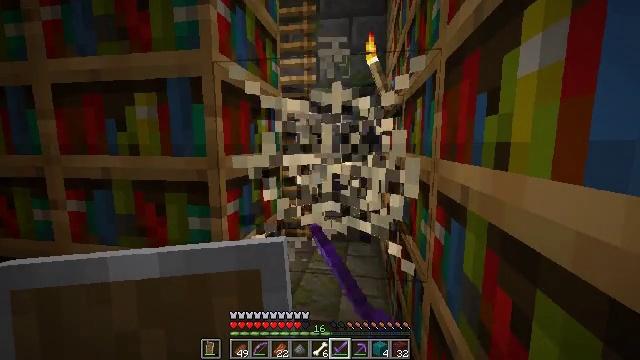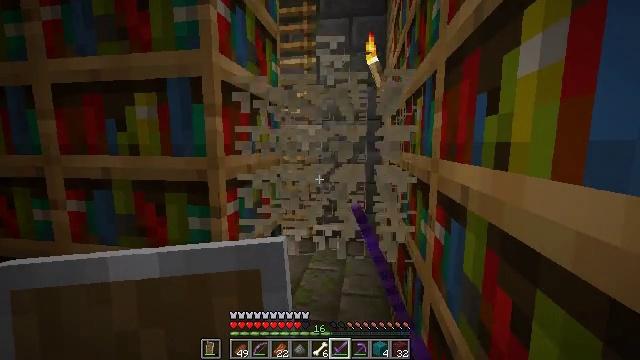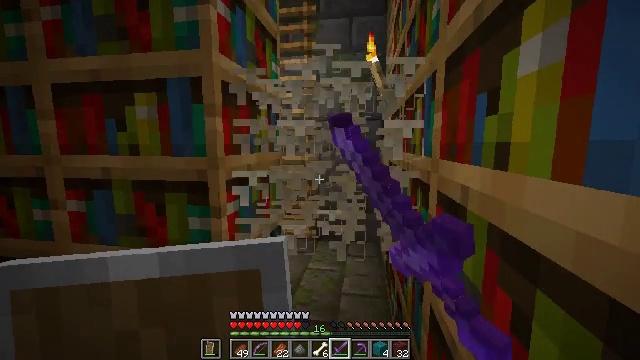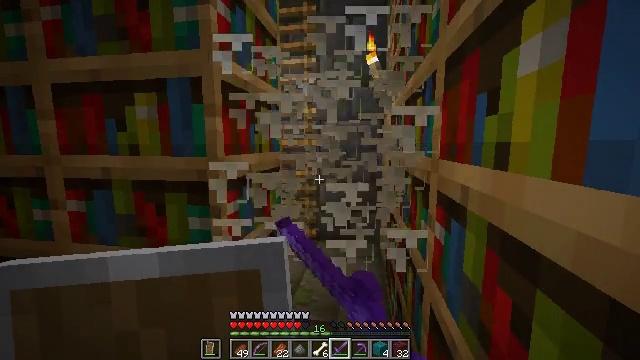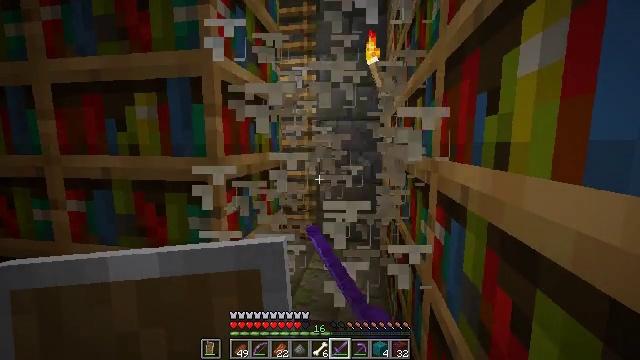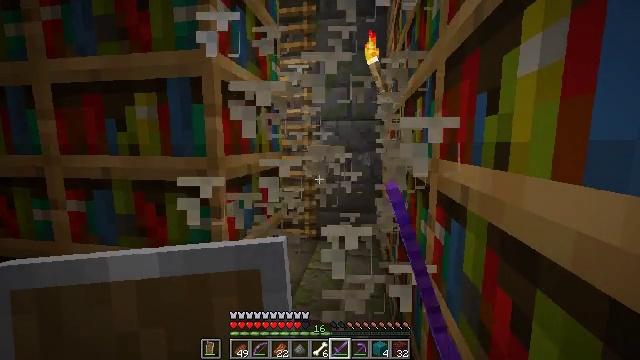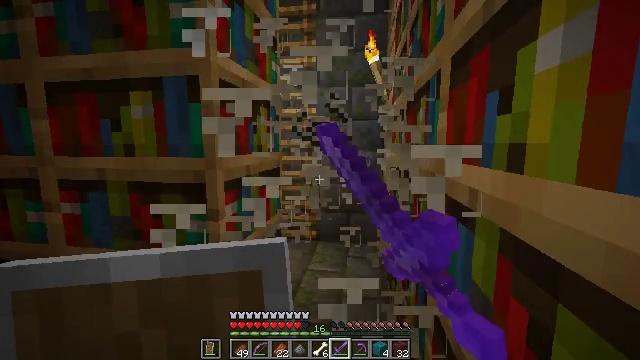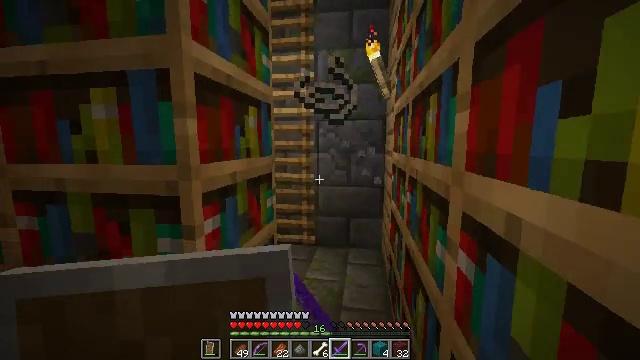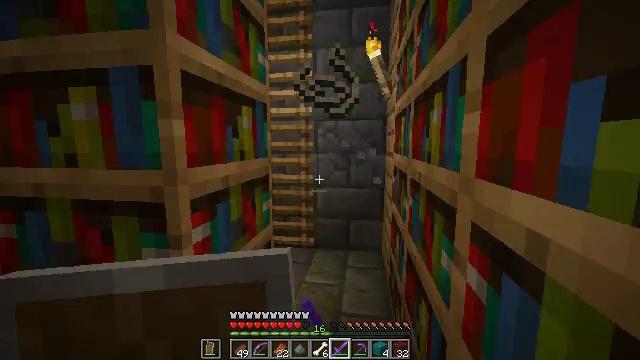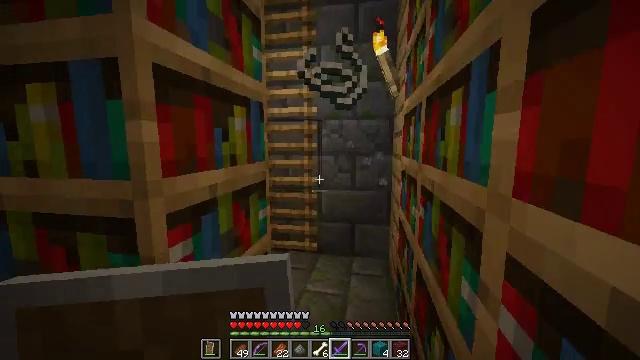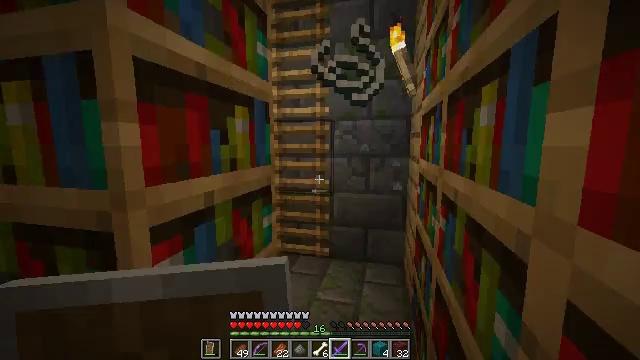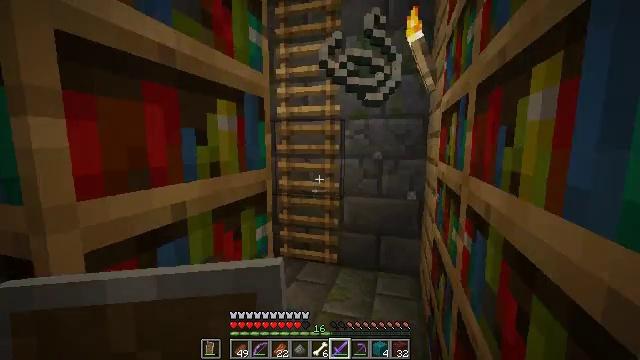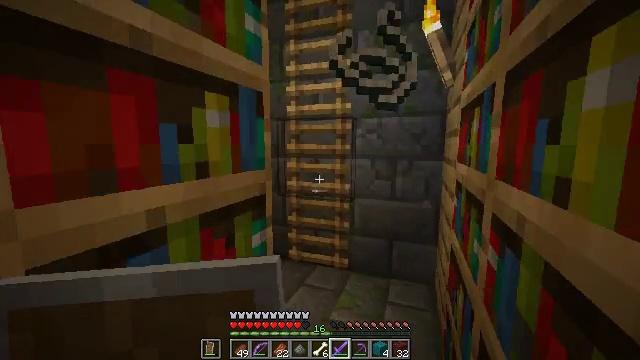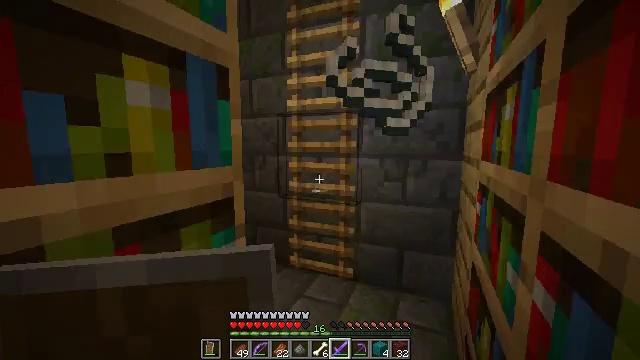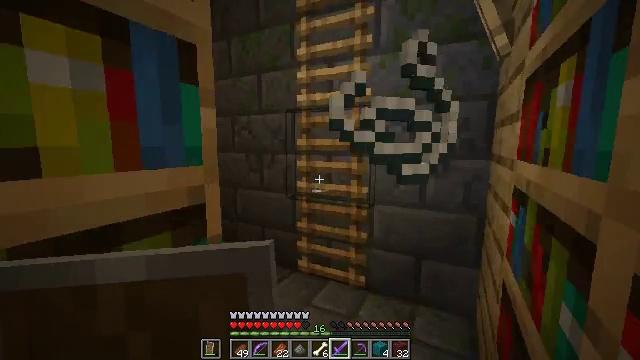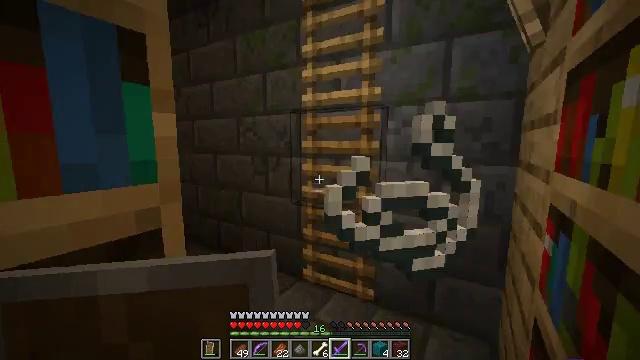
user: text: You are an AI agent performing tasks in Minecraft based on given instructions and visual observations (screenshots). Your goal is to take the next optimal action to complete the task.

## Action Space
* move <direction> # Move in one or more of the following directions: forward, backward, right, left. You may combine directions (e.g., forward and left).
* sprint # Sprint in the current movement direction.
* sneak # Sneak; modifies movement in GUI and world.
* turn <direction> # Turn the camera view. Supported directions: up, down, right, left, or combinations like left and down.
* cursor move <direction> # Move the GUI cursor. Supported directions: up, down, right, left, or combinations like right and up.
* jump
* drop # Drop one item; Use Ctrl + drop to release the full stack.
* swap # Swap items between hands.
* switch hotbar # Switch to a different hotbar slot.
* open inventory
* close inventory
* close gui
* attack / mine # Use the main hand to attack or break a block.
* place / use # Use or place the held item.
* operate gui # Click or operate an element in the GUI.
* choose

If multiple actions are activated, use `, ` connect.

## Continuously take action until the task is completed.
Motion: motion action
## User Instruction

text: Remove the cobweb to avoid getting stuck.
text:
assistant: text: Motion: attack / mine
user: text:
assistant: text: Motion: attack / mine
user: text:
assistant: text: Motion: attack / mine
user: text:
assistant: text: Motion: attack / mine
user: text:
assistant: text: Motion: attack / mine
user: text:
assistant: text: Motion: move forward, attack / mine
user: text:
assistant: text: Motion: move forward and move right, attack / mine
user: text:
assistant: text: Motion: move forward and move right
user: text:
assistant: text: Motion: move forward and move right, turn left
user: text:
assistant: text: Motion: move forward and move right, turn left
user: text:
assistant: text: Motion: move forward and move right, turn left
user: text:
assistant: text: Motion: move forward and move right, turn left
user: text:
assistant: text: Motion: move forward and move right, turn left
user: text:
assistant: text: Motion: move forward and move right, turn left
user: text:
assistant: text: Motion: move forward and move right, turn left
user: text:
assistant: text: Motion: move forward and move right, turn left
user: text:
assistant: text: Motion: move forward and move right, turn left
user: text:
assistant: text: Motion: move forward and move right, turn left
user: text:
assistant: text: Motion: move forward and move right, turn left
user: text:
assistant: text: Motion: move forward and move right, turn left and up
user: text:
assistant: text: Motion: turn left and up
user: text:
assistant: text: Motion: turn left and up
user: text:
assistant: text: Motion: turn left and up
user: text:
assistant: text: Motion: turn left and up
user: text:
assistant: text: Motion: turn left and up
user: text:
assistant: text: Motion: turn left and up
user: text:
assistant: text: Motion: turn up
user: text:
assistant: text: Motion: no_op
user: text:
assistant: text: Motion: turn up
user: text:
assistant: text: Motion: turn left and up